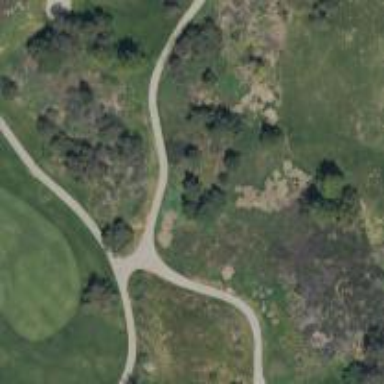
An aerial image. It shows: Service road designated as golf cart path.